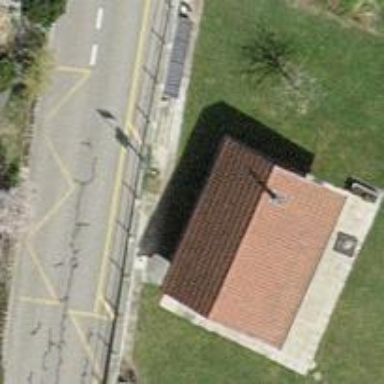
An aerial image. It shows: Bus stop with platform for public transport.